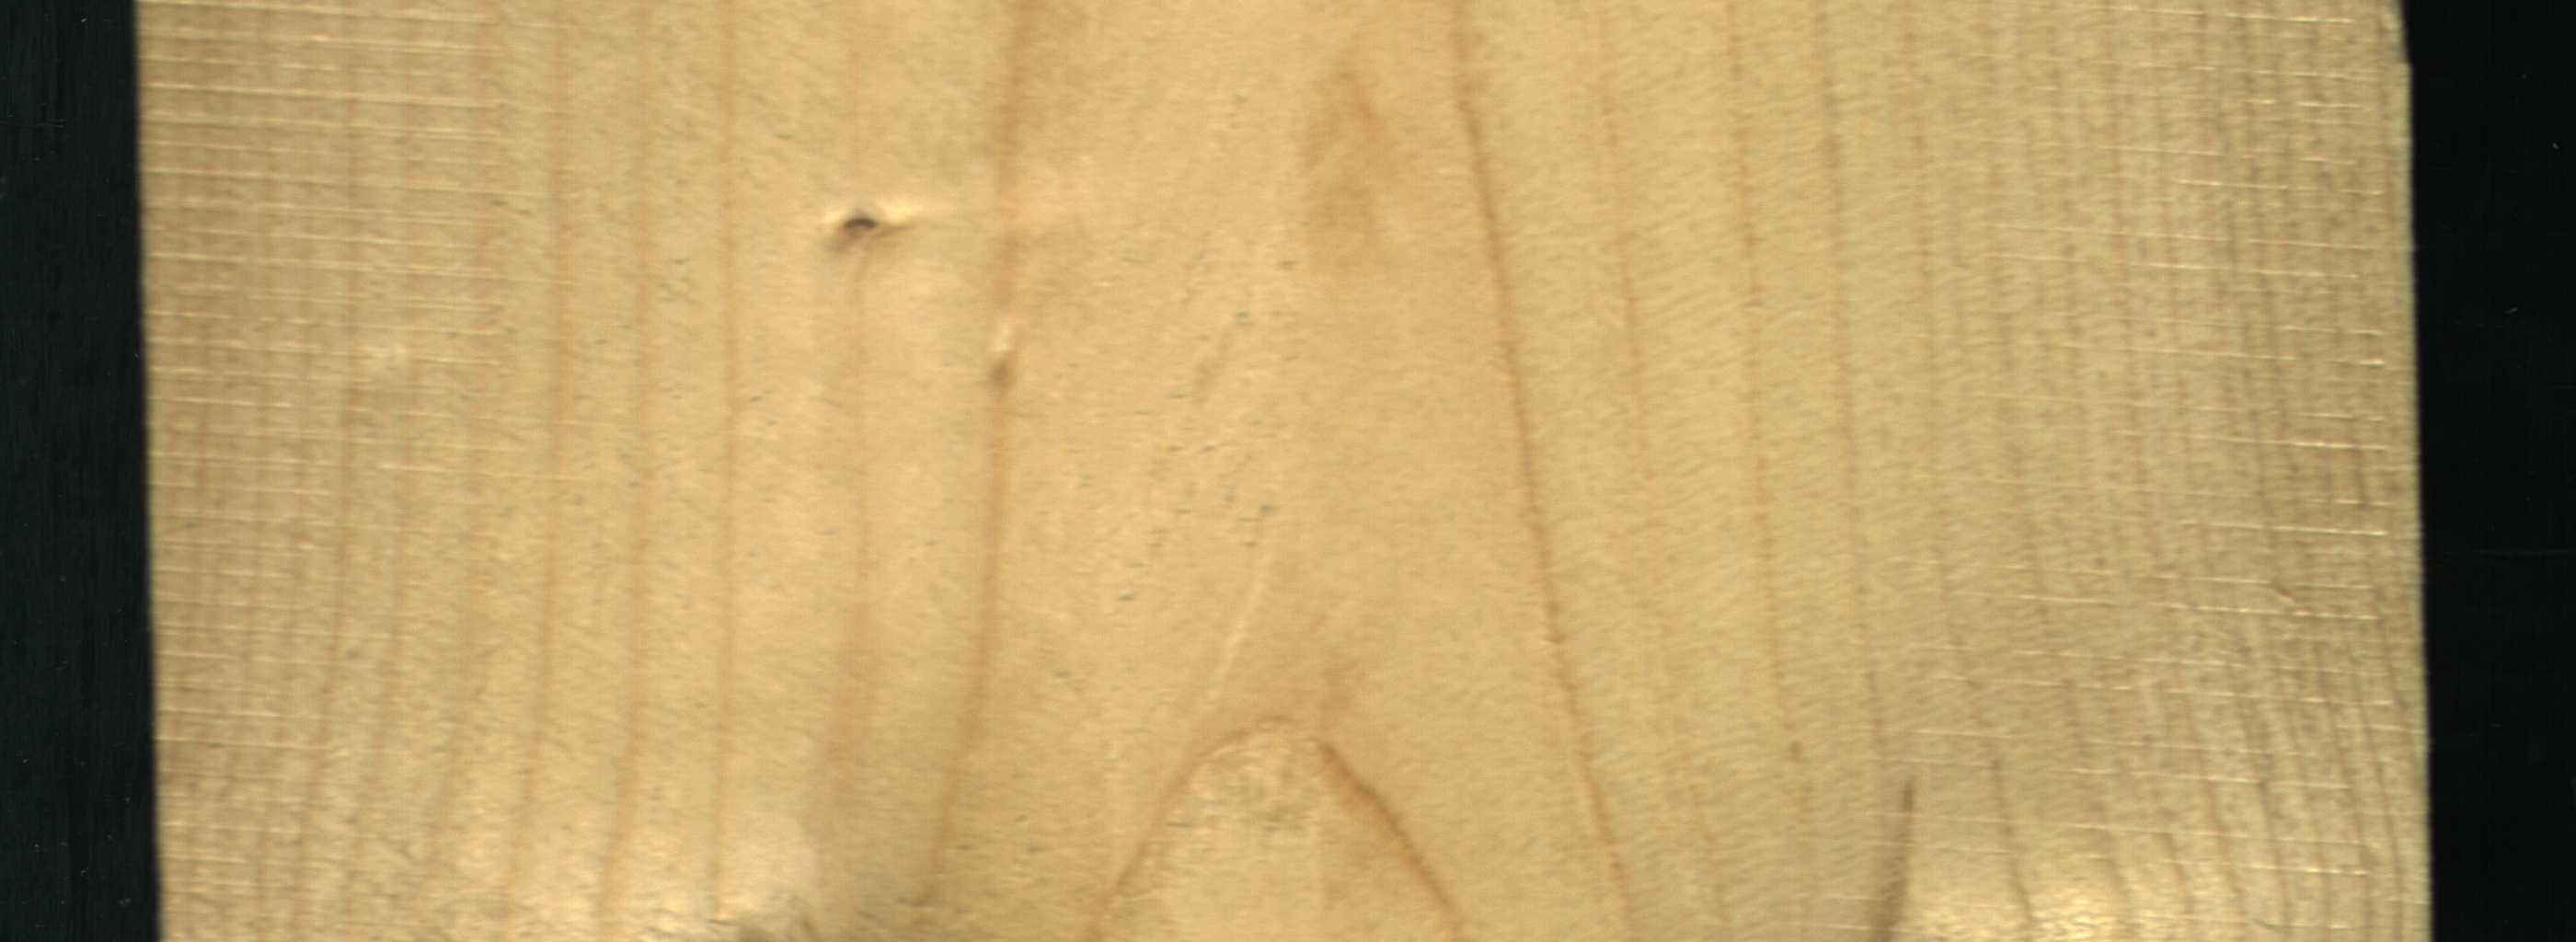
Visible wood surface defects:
Live_Knot